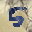
Label: 5